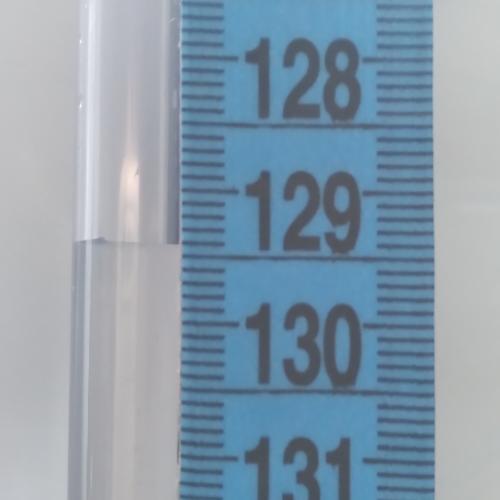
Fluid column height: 129.4 cm